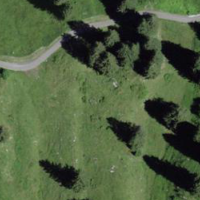
EUNIS habitat code: 41
Species observed at this site:
Polystichum lonchitis
Salix appendiculata
Saxifraga aizoides
Campanula rotundifolia
Asplenium viride
Bistorta officinalis